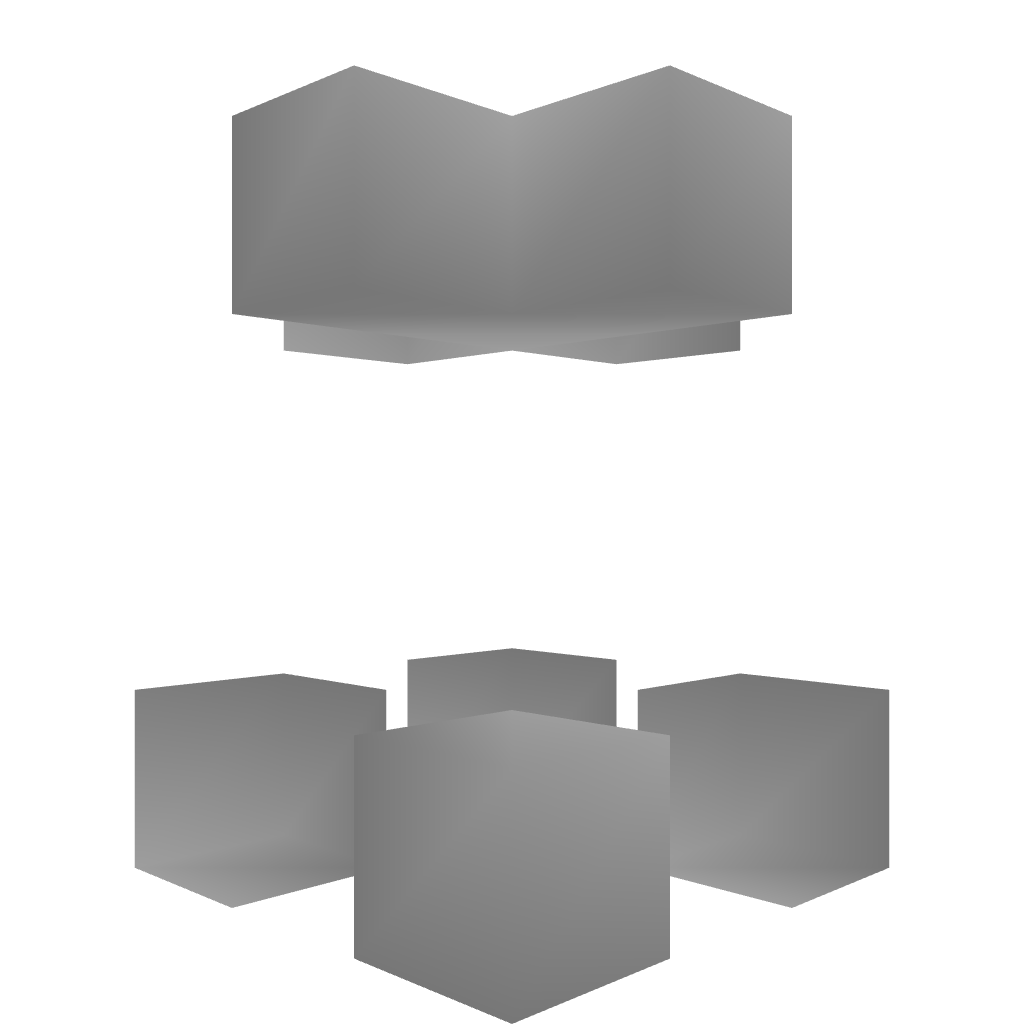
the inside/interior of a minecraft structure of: Micro Fountain